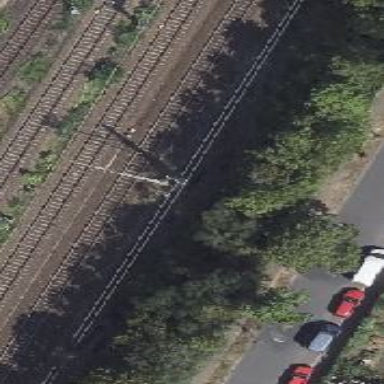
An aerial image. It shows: Catenary mast for power lines.